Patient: sex M, age 25
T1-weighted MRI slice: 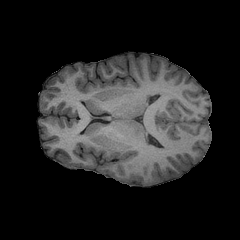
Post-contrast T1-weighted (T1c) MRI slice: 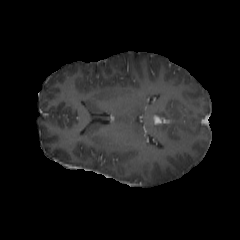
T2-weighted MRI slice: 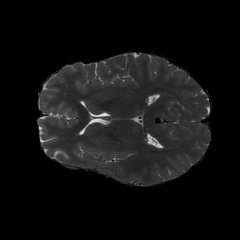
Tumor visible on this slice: no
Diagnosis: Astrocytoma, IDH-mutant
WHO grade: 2